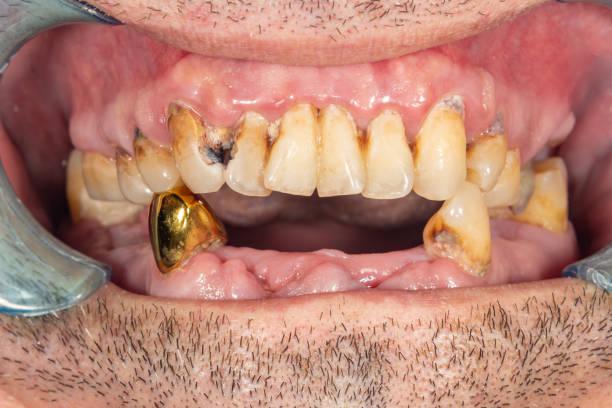
Condition: Calculus